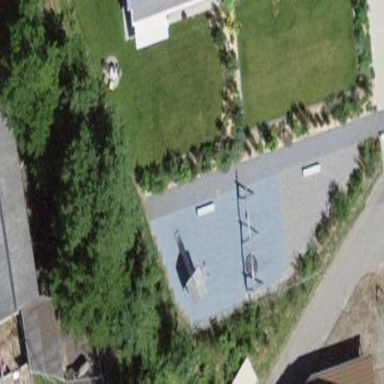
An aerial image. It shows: Playground area for leisure activities on the land.